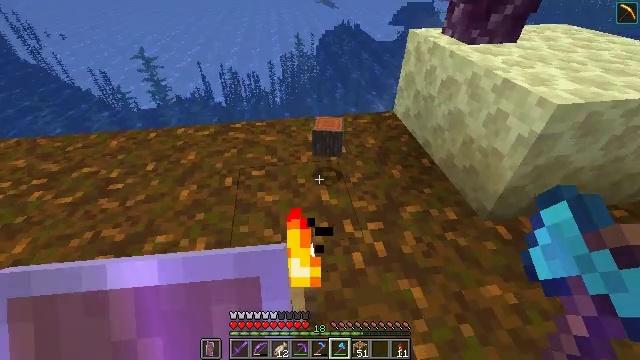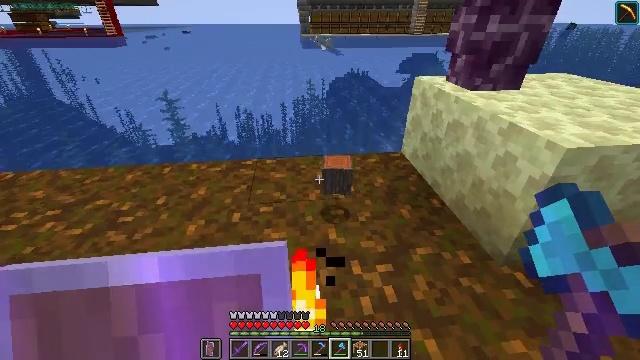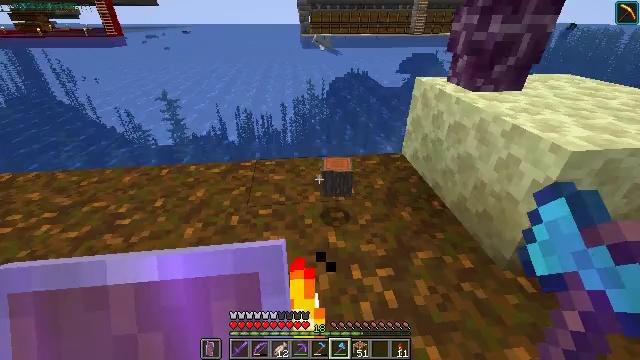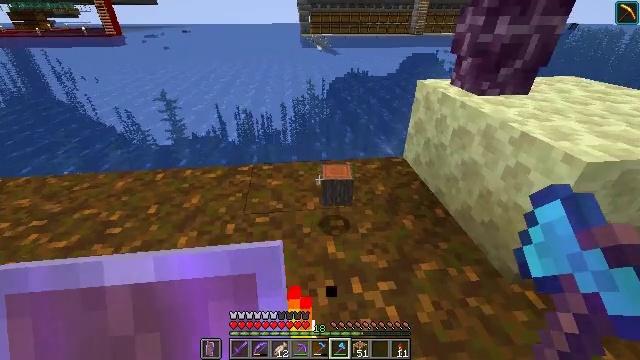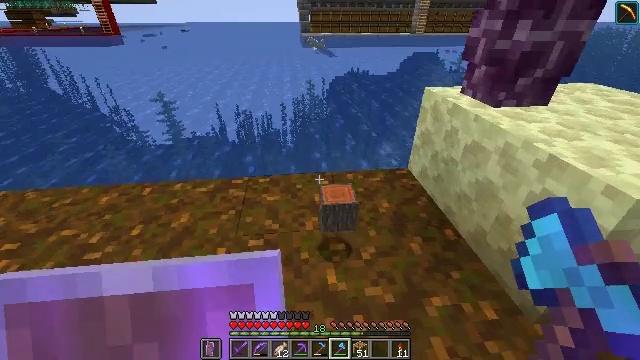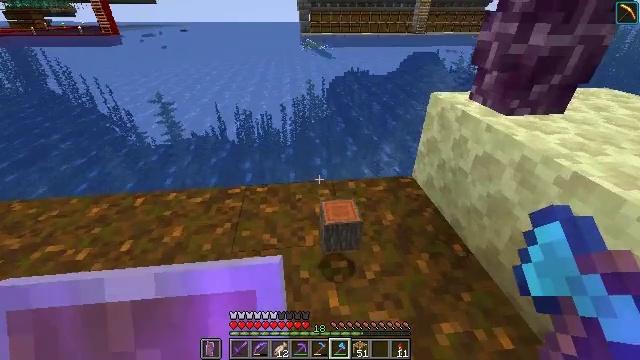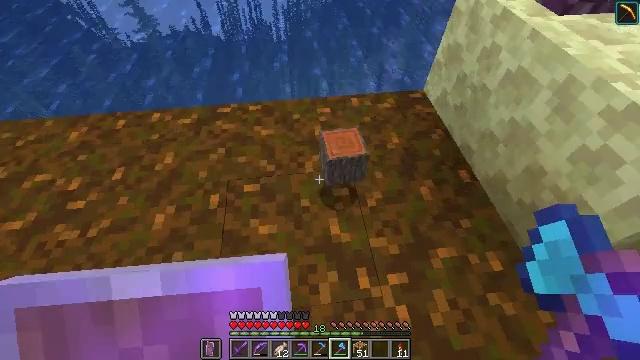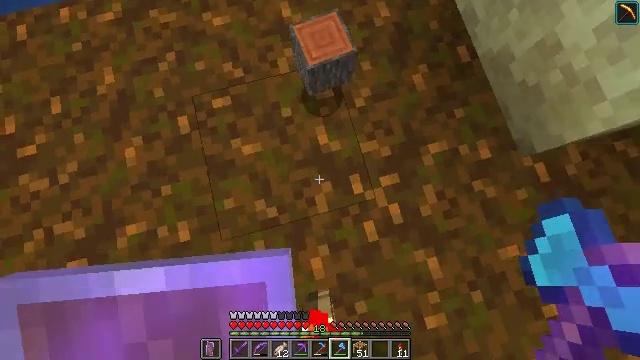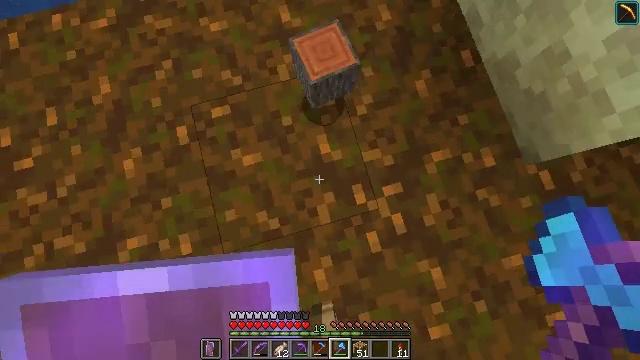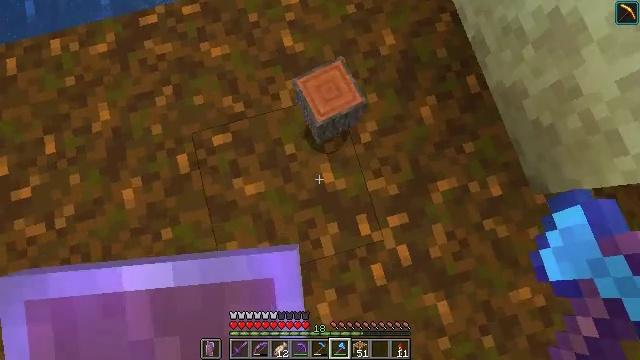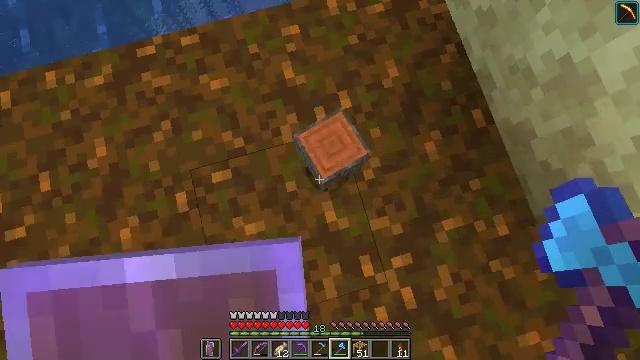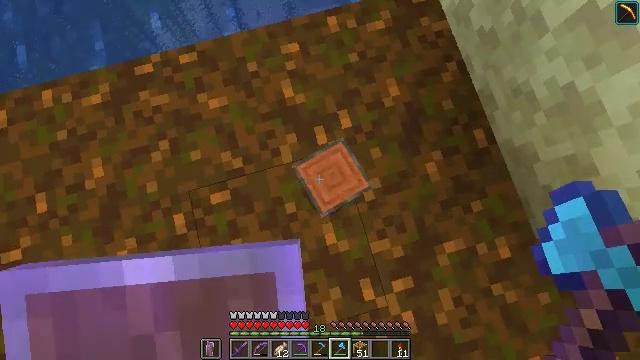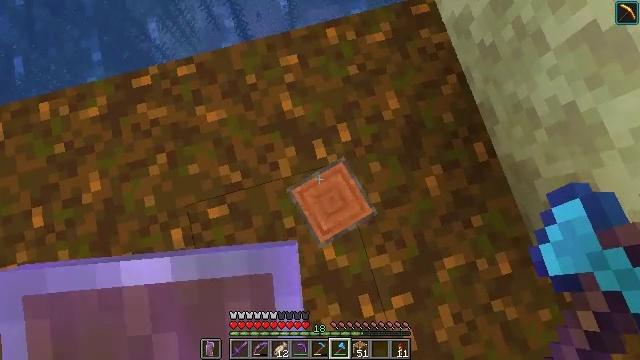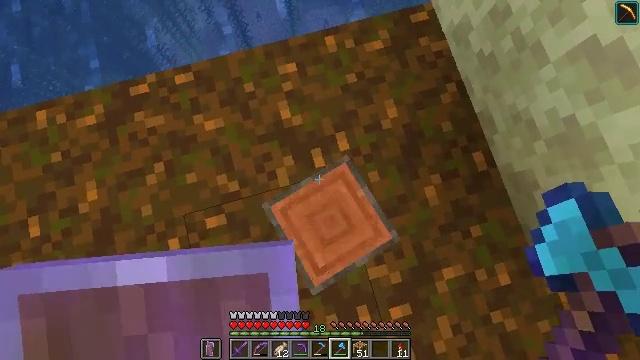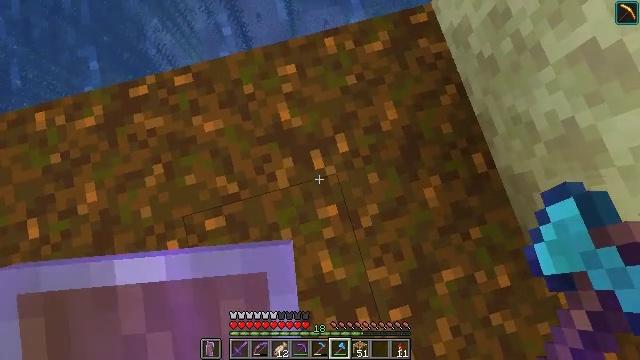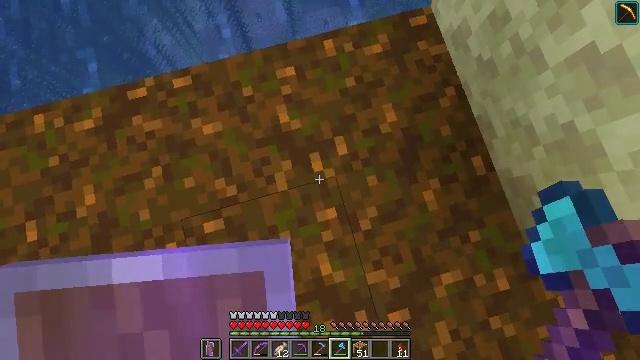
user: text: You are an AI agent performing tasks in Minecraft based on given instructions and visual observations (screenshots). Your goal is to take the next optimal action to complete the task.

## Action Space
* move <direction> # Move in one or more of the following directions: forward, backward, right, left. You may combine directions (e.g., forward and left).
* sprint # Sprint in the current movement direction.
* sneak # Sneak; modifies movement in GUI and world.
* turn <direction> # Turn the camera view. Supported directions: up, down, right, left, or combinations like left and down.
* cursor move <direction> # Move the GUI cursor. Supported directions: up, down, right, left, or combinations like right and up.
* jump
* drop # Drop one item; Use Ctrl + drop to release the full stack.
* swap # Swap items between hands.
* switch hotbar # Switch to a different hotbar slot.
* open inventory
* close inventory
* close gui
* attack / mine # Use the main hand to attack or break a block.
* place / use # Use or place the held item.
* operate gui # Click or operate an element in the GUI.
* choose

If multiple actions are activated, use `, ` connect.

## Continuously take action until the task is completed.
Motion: motion action
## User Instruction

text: Destroy the chorus plant to collect it.
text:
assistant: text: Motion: turn left and up
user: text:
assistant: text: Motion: move forward
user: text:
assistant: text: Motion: move forward
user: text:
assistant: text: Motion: move forward
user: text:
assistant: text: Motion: move forward
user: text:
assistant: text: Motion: move forward, turn down
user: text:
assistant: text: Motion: move forward, turn right and down
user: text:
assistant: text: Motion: move forward, turn down
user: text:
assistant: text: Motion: move forward
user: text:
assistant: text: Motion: move forward
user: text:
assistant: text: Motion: no_op
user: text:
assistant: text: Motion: no_op
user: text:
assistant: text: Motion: no_op
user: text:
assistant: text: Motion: no_op
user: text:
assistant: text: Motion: no_op
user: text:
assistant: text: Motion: no_op
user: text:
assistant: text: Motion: no_op
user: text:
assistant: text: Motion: no_op
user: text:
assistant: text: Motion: no_op
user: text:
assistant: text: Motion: no_op
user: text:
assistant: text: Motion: no_op
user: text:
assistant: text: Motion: no_op
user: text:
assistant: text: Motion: no_op
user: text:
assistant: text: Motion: no_op
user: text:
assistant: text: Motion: sneak
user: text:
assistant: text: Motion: sneak
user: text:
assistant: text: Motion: sneak
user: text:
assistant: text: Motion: sneak
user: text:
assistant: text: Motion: sneak
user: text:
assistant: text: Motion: sneak